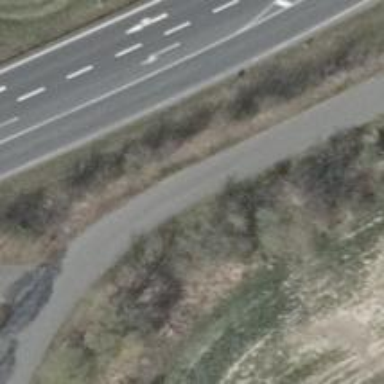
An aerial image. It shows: Asphalt road designated for service vehicles.